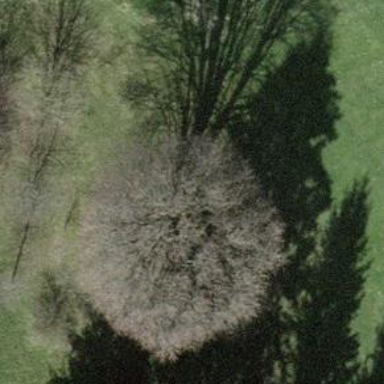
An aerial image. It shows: Urban area featuring tree as natural element.